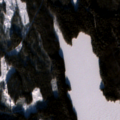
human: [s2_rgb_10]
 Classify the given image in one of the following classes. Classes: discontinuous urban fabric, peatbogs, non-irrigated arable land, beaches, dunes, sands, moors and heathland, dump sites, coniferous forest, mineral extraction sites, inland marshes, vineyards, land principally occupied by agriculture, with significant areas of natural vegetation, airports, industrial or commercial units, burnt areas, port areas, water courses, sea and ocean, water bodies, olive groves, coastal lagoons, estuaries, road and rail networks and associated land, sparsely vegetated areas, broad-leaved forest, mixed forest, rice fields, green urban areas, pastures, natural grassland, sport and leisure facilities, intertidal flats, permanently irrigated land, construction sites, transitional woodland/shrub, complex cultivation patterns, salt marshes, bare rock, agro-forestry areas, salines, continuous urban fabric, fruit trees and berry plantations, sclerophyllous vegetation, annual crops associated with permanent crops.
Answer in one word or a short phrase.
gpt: coniferous forest, transitional woodland/shrub, water bodies